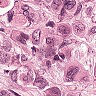
Metastatic tissue present: yes